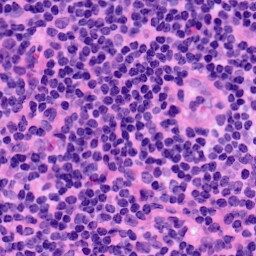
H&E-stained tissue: LymphNode